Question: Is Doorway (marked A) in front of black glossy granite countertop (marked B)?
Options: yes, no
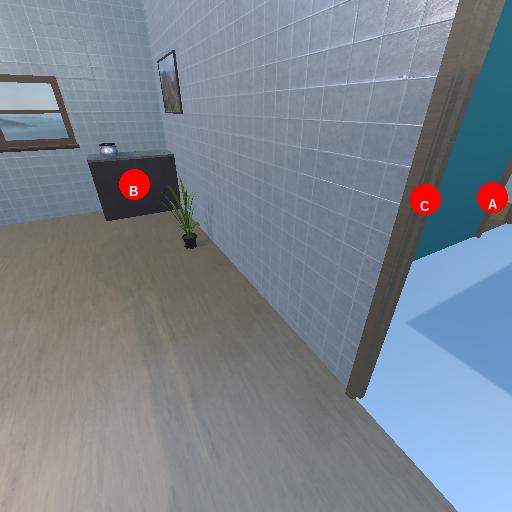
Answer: yes